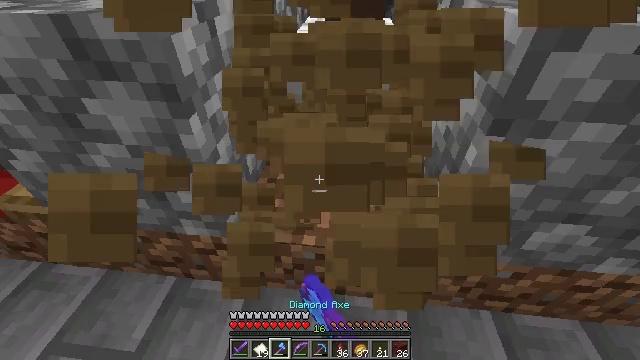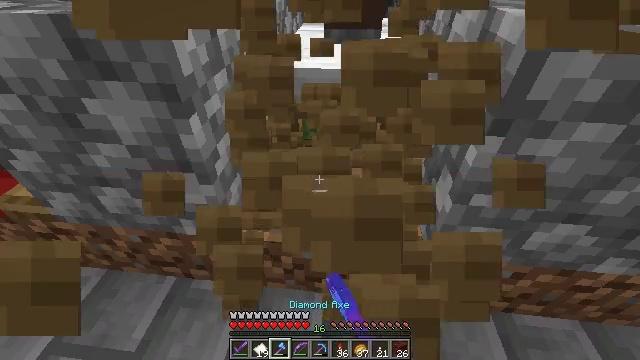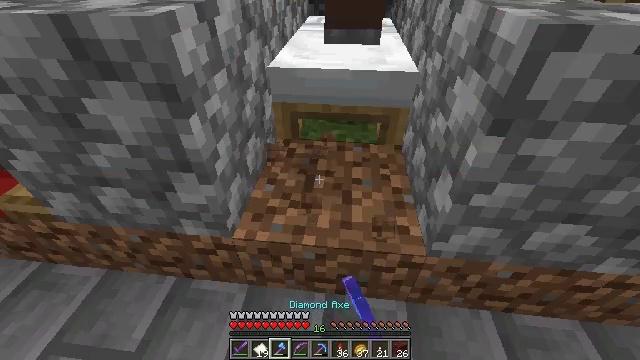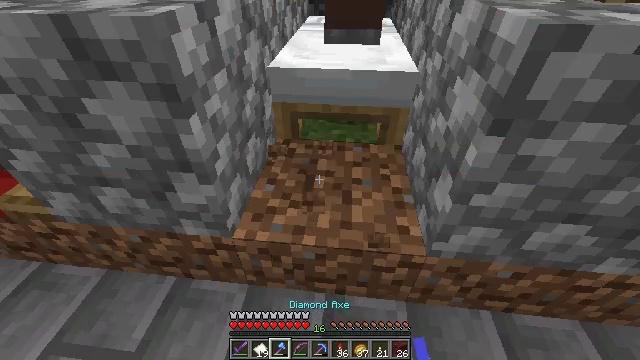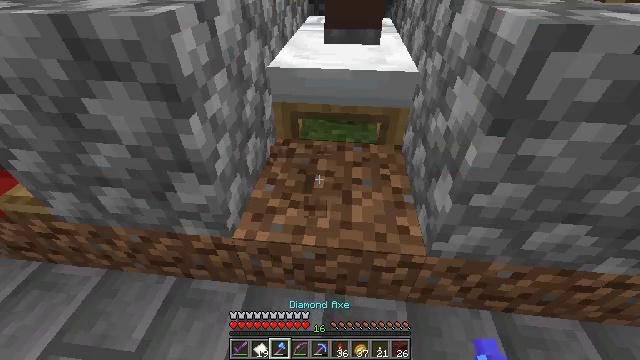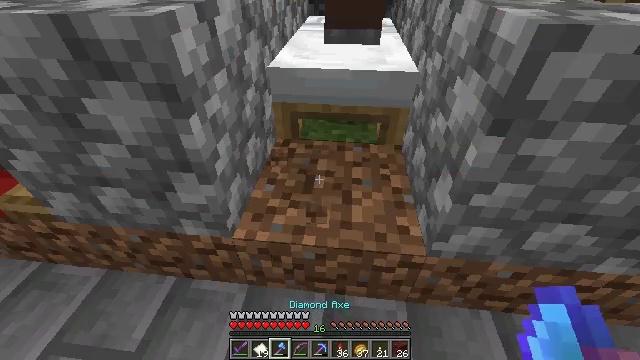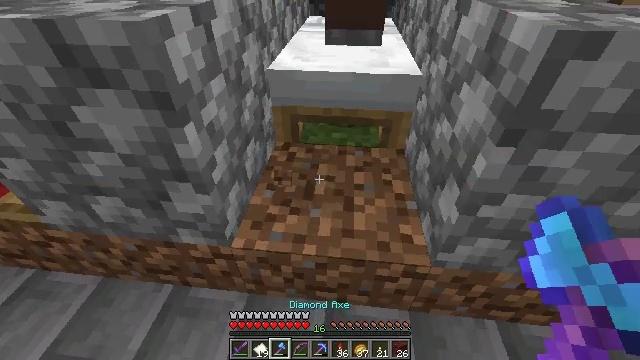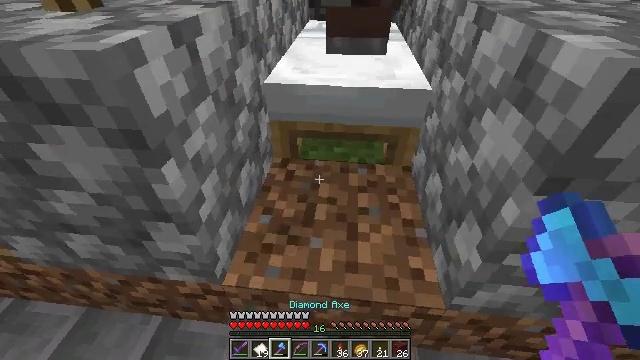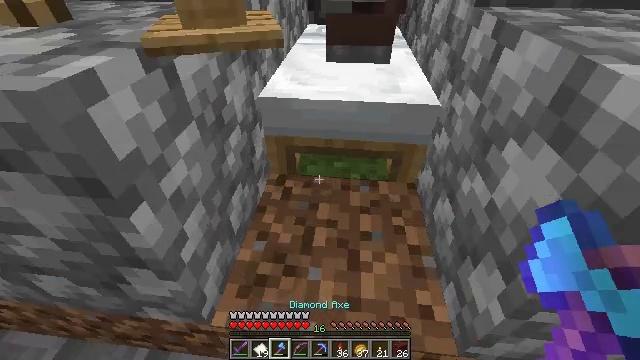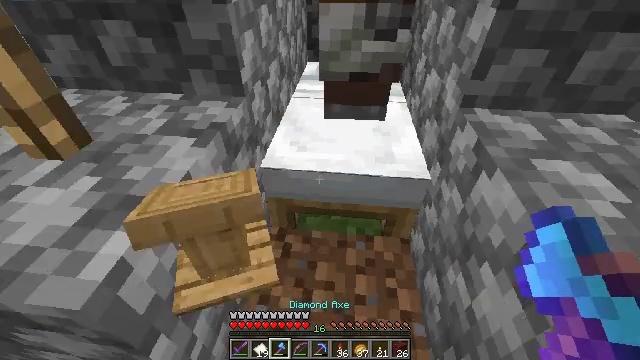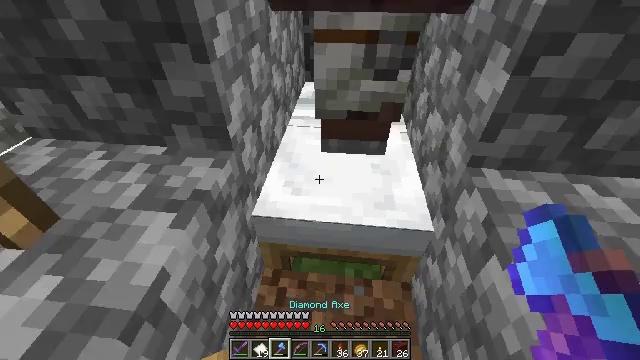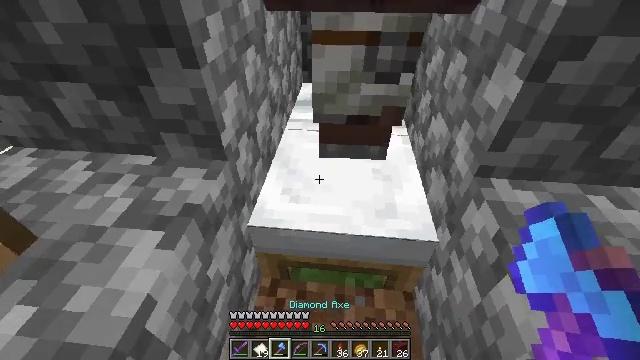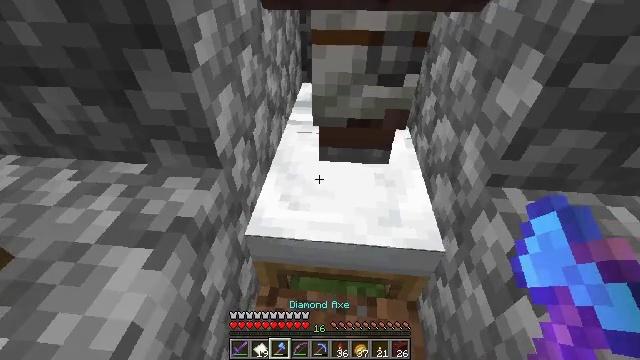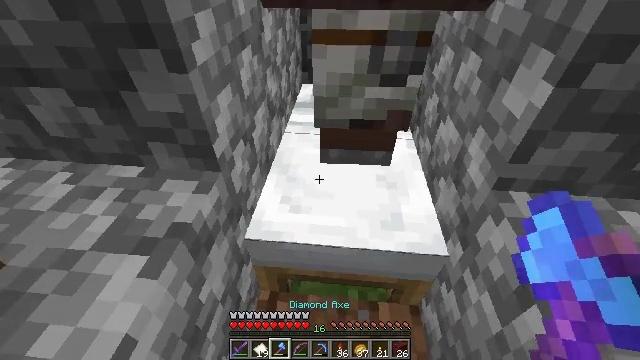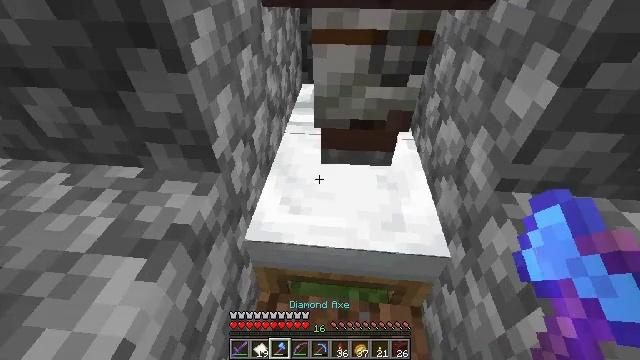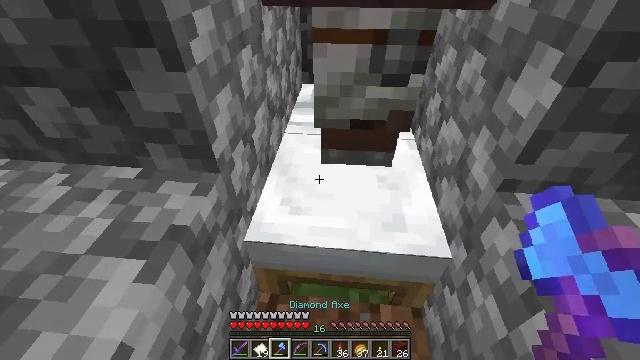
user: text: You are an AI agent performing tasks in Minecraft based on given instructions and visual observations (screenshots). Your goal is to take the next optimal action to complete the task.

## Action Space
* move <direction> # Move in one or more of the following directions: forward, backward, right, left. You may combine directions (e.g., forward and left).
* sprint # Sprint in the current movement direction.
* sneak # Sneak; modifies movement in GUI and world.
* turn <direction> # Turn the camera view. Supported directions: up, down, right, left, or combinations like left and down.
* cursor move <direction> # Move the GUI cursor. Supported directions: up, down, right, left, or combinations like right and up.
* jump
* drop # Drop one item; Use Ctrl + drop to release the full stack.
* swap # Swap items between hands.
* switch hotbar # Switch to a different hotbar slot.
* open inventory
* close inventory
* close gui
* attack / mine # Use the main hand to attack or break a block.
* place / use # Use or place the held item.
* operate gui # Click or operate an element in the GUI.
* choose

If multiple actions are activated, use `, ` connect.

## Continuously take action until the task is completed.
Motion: motion action
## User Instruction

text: Break the iron door.
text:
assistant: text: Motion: attack / mine
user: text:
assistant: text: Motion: no_op
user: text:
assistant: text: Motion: no_op
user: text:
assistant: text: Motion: no_op
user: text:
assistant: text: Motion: no_op
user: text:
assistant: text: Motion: move forward
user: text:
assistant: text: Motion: move forward
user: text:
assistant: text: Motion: move forward
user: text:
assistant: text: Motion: move forward
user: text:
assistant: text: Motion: move forward
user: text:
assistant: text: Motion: no_op
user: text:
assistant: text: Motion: no_op
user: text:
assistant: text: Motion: no_op
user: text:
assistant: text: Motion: no_op
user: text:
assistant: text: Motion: no_op
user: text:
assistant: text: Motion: no_op
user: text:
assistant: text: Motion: no_op
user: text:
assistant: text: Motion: no_op
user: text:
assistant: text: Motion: move back
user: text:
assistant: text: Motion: move back
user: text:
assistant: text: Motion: move back
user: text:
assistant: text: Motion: move back
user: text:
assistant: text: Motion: move back
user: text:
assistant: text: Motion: move back, turn left and up
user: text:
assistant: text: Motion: move back, turn left and up
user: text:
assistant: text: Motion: move back, turn left and up
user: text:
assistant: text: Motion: move back, turn left and up
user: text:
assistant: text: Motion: turn left and up
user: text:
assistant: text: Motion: turn left and up
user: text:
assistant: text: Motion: turn left and up